Электрическая цепь, схема которой изображена на рисунке выше, состоит из батареи с ЭДС $\mathscr{E}=10~В$, резистора сопротивлением $R=100~Oм$, конденсатора емкости $C=8~мкФ$ и нелинейного элемента $НЭ$, вольтамперная характеристика ВАХ которого изображена на рисунке ниже.  В некоторый момент времени ключ $K$ замыкается.
Полагая, что сила тока, протекающего через НЭ, в любой момент времени много меньше силы тока, протекающего через батарею, определите количество теплоты, выделившейся на НЭ.
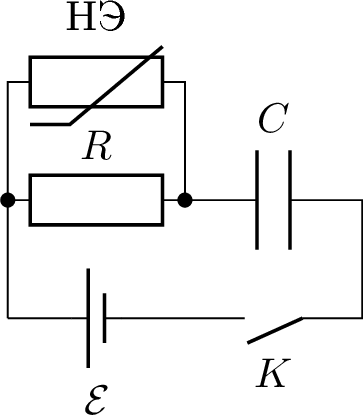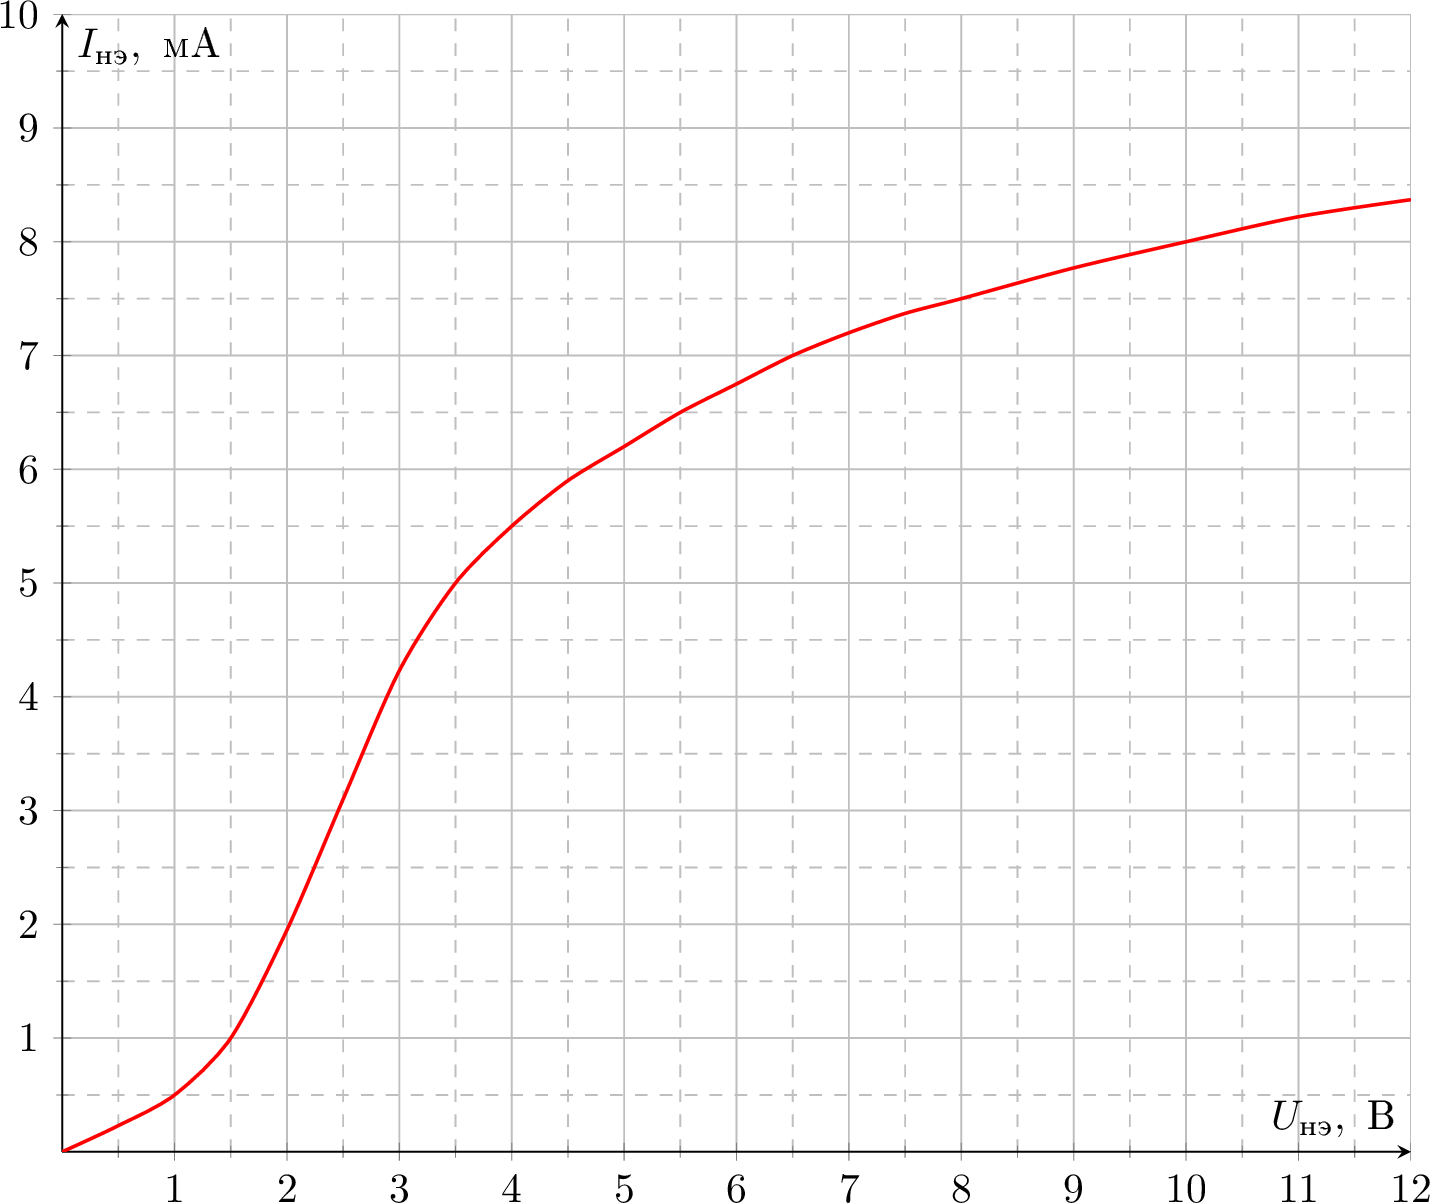
Решение: Пусть $q$ — заряд конденсатора. По закону Ома $$ U_{нэ}+\frac{q}{C}=\mathscr{E}. \quad (1) $$ Из $(1)$ следует, что $q=C\left(\mathscr{E}-U_{нэ}\right)$, откуда, в свою очередь, $$ d q=-C d U_{нэ}. \quad (2) $$ Ток зарядки конденсатора $$ I=\frac{d q}{d t}=I_{нэ}+\frac{U_{нэ}}{R} \simeq \frac{U_{нэ}}{R}, \quad (3) $$ ибо, согласно условию задачи $I_{нэ} \ll I$. Из $(2)$ и $(3)$ получим $$ d t=-\frac{R C d U_{нэ}}{U_{нэ}}. \quad (4) $$ Выделившееся на НЭ количество теплоты найдем по формуле: $$ Q_{нэ}=\int\limits_{0}^{\infty} U_{Н} I_{Н} d t \approx-R C \int \limits_{\mathscr{E}}^{0} I_{Н} d U_{Н}, \quad (5) $$ так как при протекании тока напряжение на НЭ изменяется в пределах от $\mathscr{E}$ в первый момент времени до нуля по окончании зарядки конденсатора. Поэтому $Q=R C S$, где $S$ — площадь под графиком ВАX. По графику определяем, что $S \simeq 51.5~мBт$, и тогда находим $$ Q_{нэ} \simeq 41.2 \cdot 10^{-6}~Дж. $$
Ответ: $$ Q_{нэ} \simeq 41.2 \cdot 10^{-6}~Дж. $$
Темы:
T, Электричество, Цепи, Нелинейный элемент, Цепь с конденсатором, Всероссийские, Неравновесный процесс, Электрические цепи, Цепь с резистором